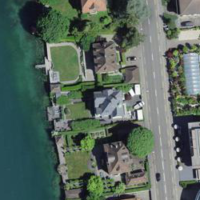
EUNIS habitat code: 54
Species observed at this site:
Asplenium ruta-muraria